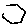
Label: hexagon